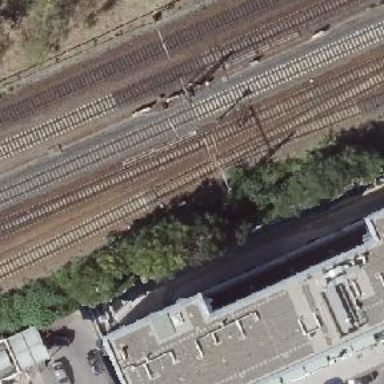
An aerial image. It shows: Milestone along the railway track with catenary mast.